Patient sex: M
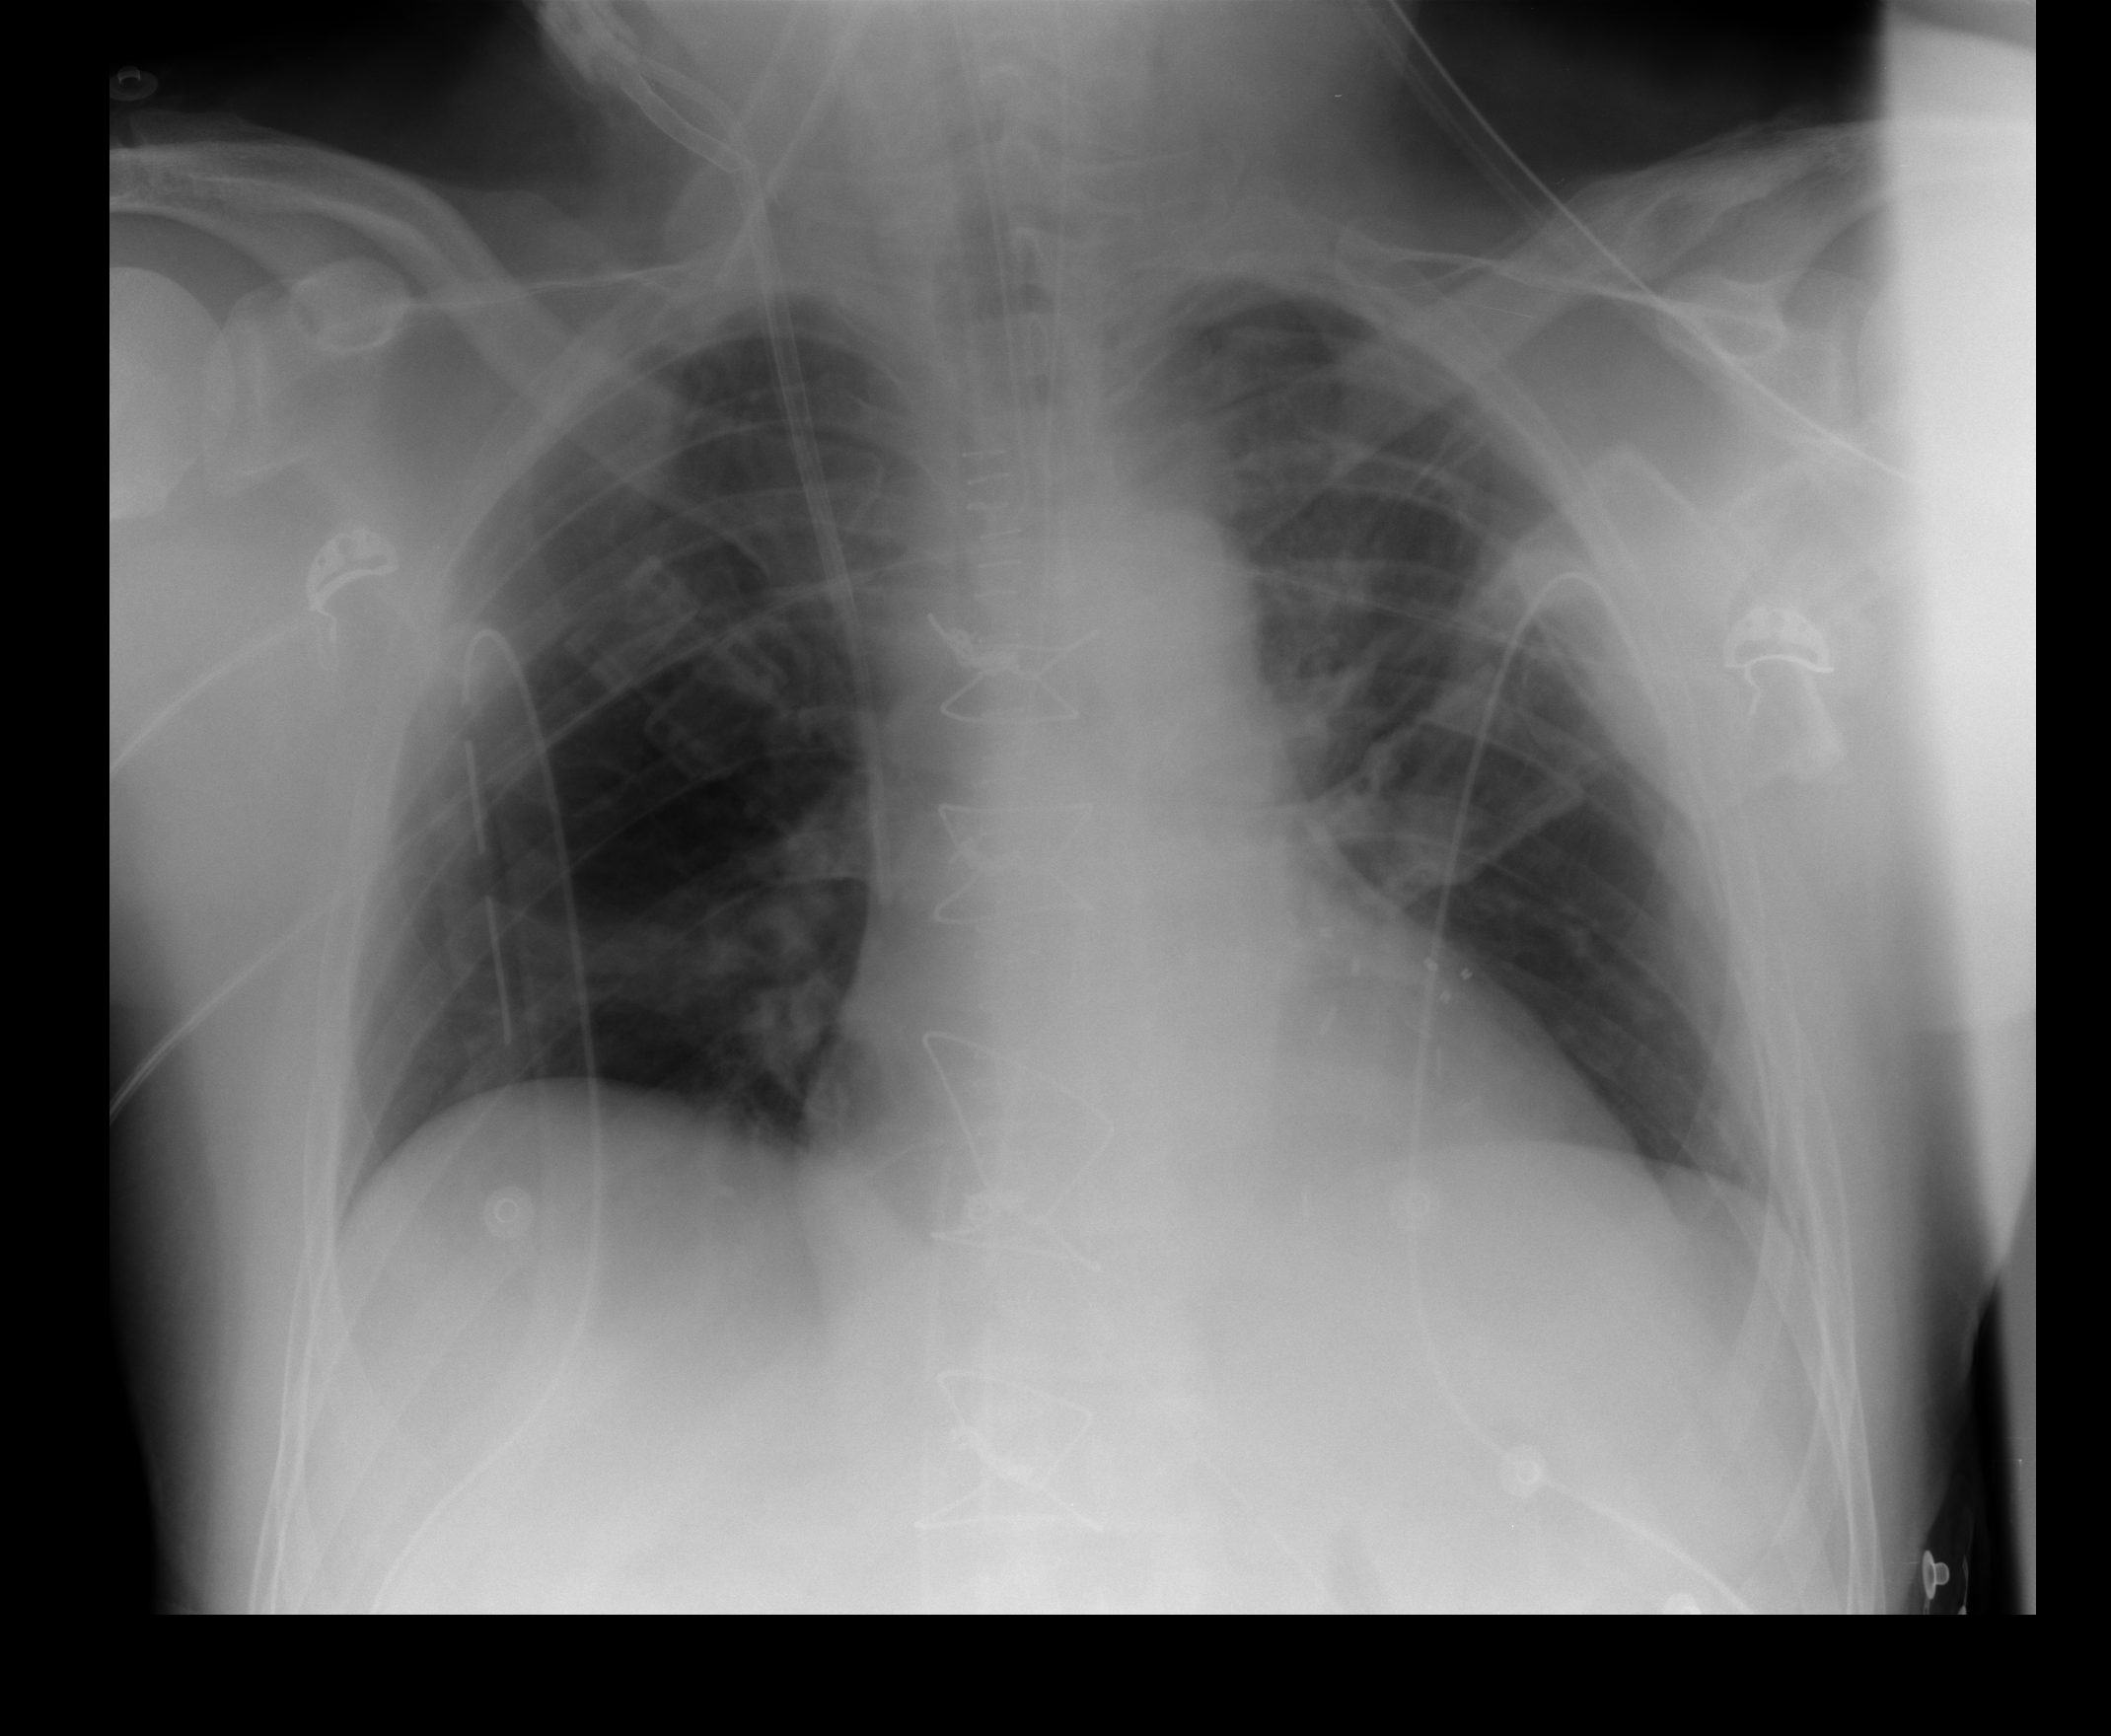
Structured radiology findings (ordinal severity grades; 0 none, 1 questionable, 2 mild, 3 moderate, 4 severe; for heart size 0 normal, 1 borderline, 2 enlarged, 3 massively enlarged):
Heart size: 2
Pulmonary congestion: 0
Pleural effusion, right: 0
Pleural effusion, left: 0
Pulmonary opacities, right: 0
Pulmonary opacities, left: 0
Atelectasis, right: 2
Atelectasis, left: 0